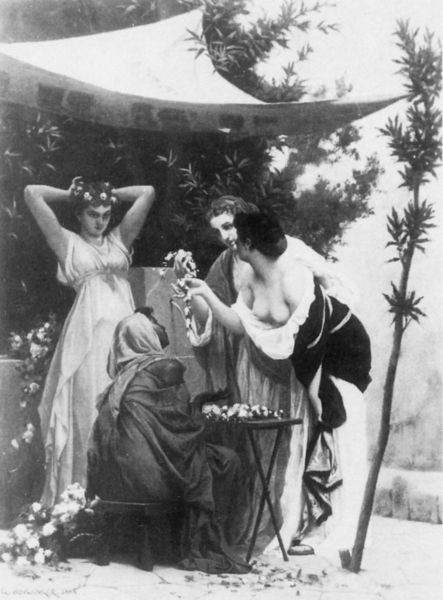
Titel: Eine Kranzhändlerin in Pompej
Künstler: Gustave Boulanger
Schlagwörter: baum, blätter, gemälde, nackt, schatten, frauen, mädchen, sitzen, blumen, damen, frau, kleider, schmuck, tisch, tuch, büsche, sonne, händler, girlande, pflanzen, dekollte, handel, brüste, segel, unterhaltung, vier, nacktheit, probieren, verkäuferin, kranz, griechisch, blumenkranz, antikisierend, baldachin, bettler, kaufen, blumengirlande, segeltuch, händlerin, klassizistisch, sonnensegel, freizügig, schmücken, schwarze frau, erhohlung, 3 frauen